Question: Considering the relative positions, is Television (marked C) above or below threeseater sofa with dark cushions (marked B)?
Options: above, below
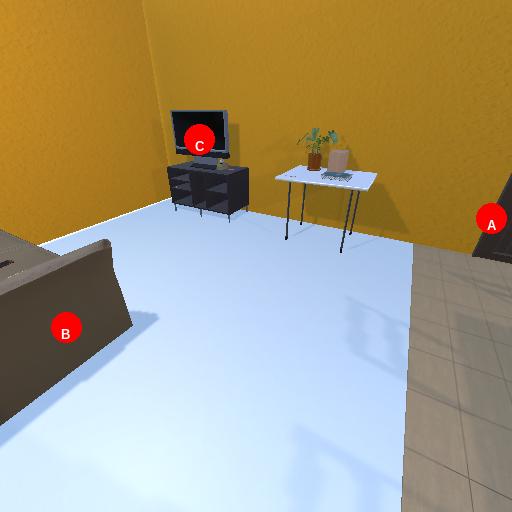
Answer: above